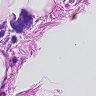
Metastatic tissue present: yes